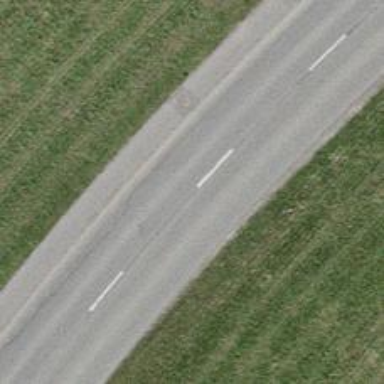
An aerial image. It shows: Paved tertiary road.